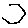
Label: hexagon